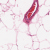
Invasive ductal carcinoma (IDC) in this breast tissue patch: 0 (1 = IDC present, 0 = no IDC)